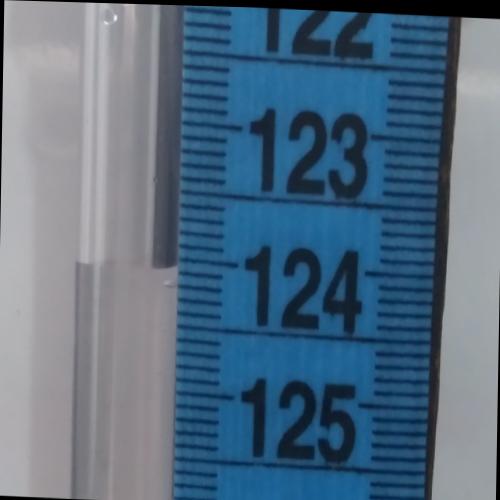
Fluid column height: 124.1 cm